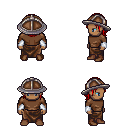
a pixel art fantasy rpg character, male body template, human, dark skin, brown long-sleeve shirt, robe skirt, red long bangs hairstyle, chain helm, white cloth bracers, brown shoes, four views (front, back, left, right), 2x2 character sprite sheet, small pixel art, hard edges, no anti-aliasing